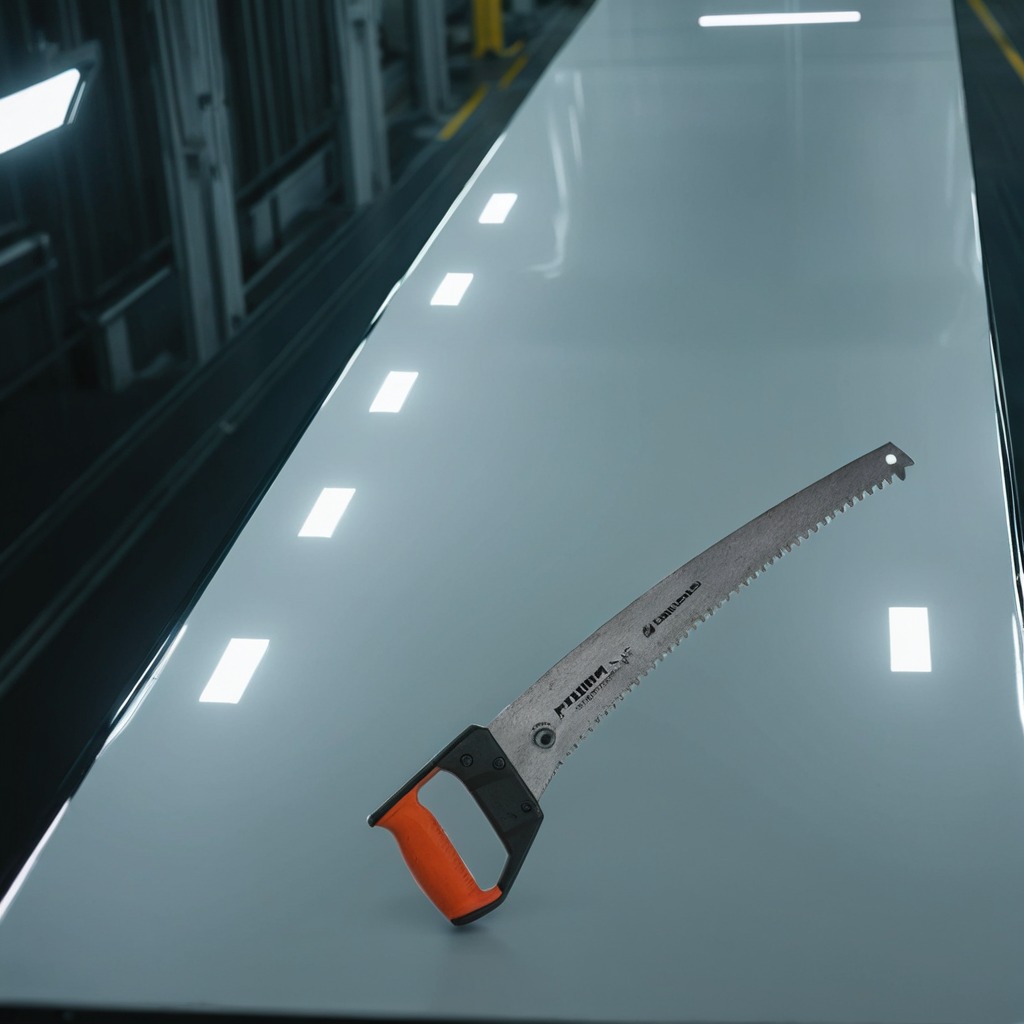
A metal saw is lying on the table.